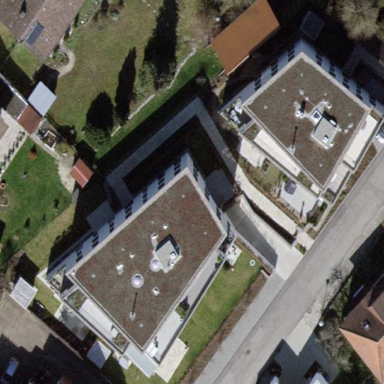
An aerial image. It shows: Building.